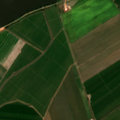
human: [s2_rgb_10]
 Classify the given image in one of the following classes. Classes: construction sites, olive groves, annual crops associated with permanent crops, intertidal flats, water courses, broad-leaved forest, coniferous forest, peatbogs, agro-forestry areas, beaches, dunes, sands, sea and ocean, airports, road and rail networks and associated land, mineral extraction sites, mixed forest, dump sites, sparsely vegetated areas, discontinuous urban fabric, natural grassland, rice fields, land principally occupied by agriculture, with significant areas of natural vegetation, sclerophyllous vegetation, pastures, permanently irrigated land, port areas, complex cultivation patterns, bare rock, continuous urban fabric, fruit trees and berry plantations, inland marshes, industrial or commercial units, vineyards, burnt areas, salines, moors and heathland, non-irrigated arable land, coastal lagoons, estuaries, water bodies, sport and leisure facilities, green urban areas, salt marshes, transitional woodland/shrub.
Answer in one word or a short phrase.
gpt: permanently irrigated land, water courses